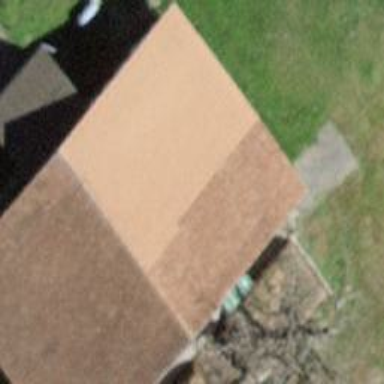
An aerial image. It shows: Barn.